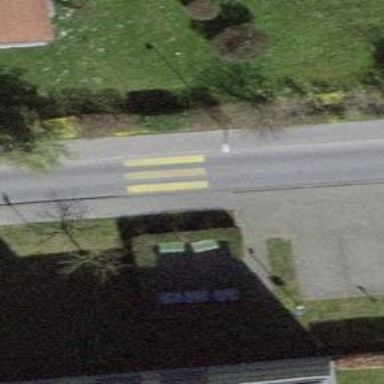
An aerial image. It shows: Pedestrian crossing with zebra markings on footway.